Question: In this example of a hexbin plot, the legend on the right has 10 levels/classes/breaks. Does anyone know how to change the number of levels? Say I want to change it to 5 or something.
'''
library(hexbin)
x=rnorm(1000, mean = 50, sd = 1)
y=rnorm(1000, mean = 30, sd = 0.5)
df <- data.frame(x,y)
#plot(df)
hb <- hexbin(x=df$x, df$y)
#hb <- hexbin(x=df$x, df$y,xbins=30)
#plot(hb)
gplot.hexbin(hb)
'''

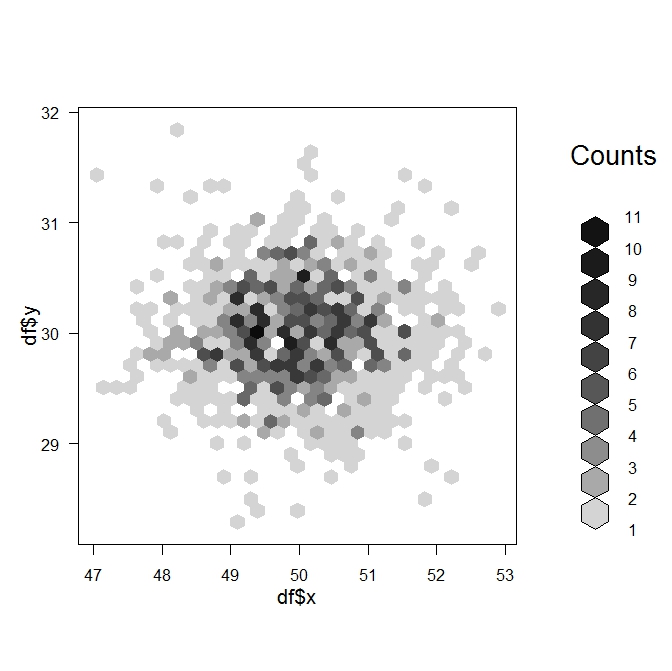
Answer: Like this?
'''
gplot.hexbin(hb,colorcut=5)
'''

And here's approximately the same thing using 'ggplot'.
'''
library(ggplot2)
ggplot(df, aes(x,y))+
geom_hex(aes(fill=cut(..value..,breaks=pretty(..value..,n=5))),bins=15)+
scale_fill_manual("Count",values=grey((5:0)/6))
'''